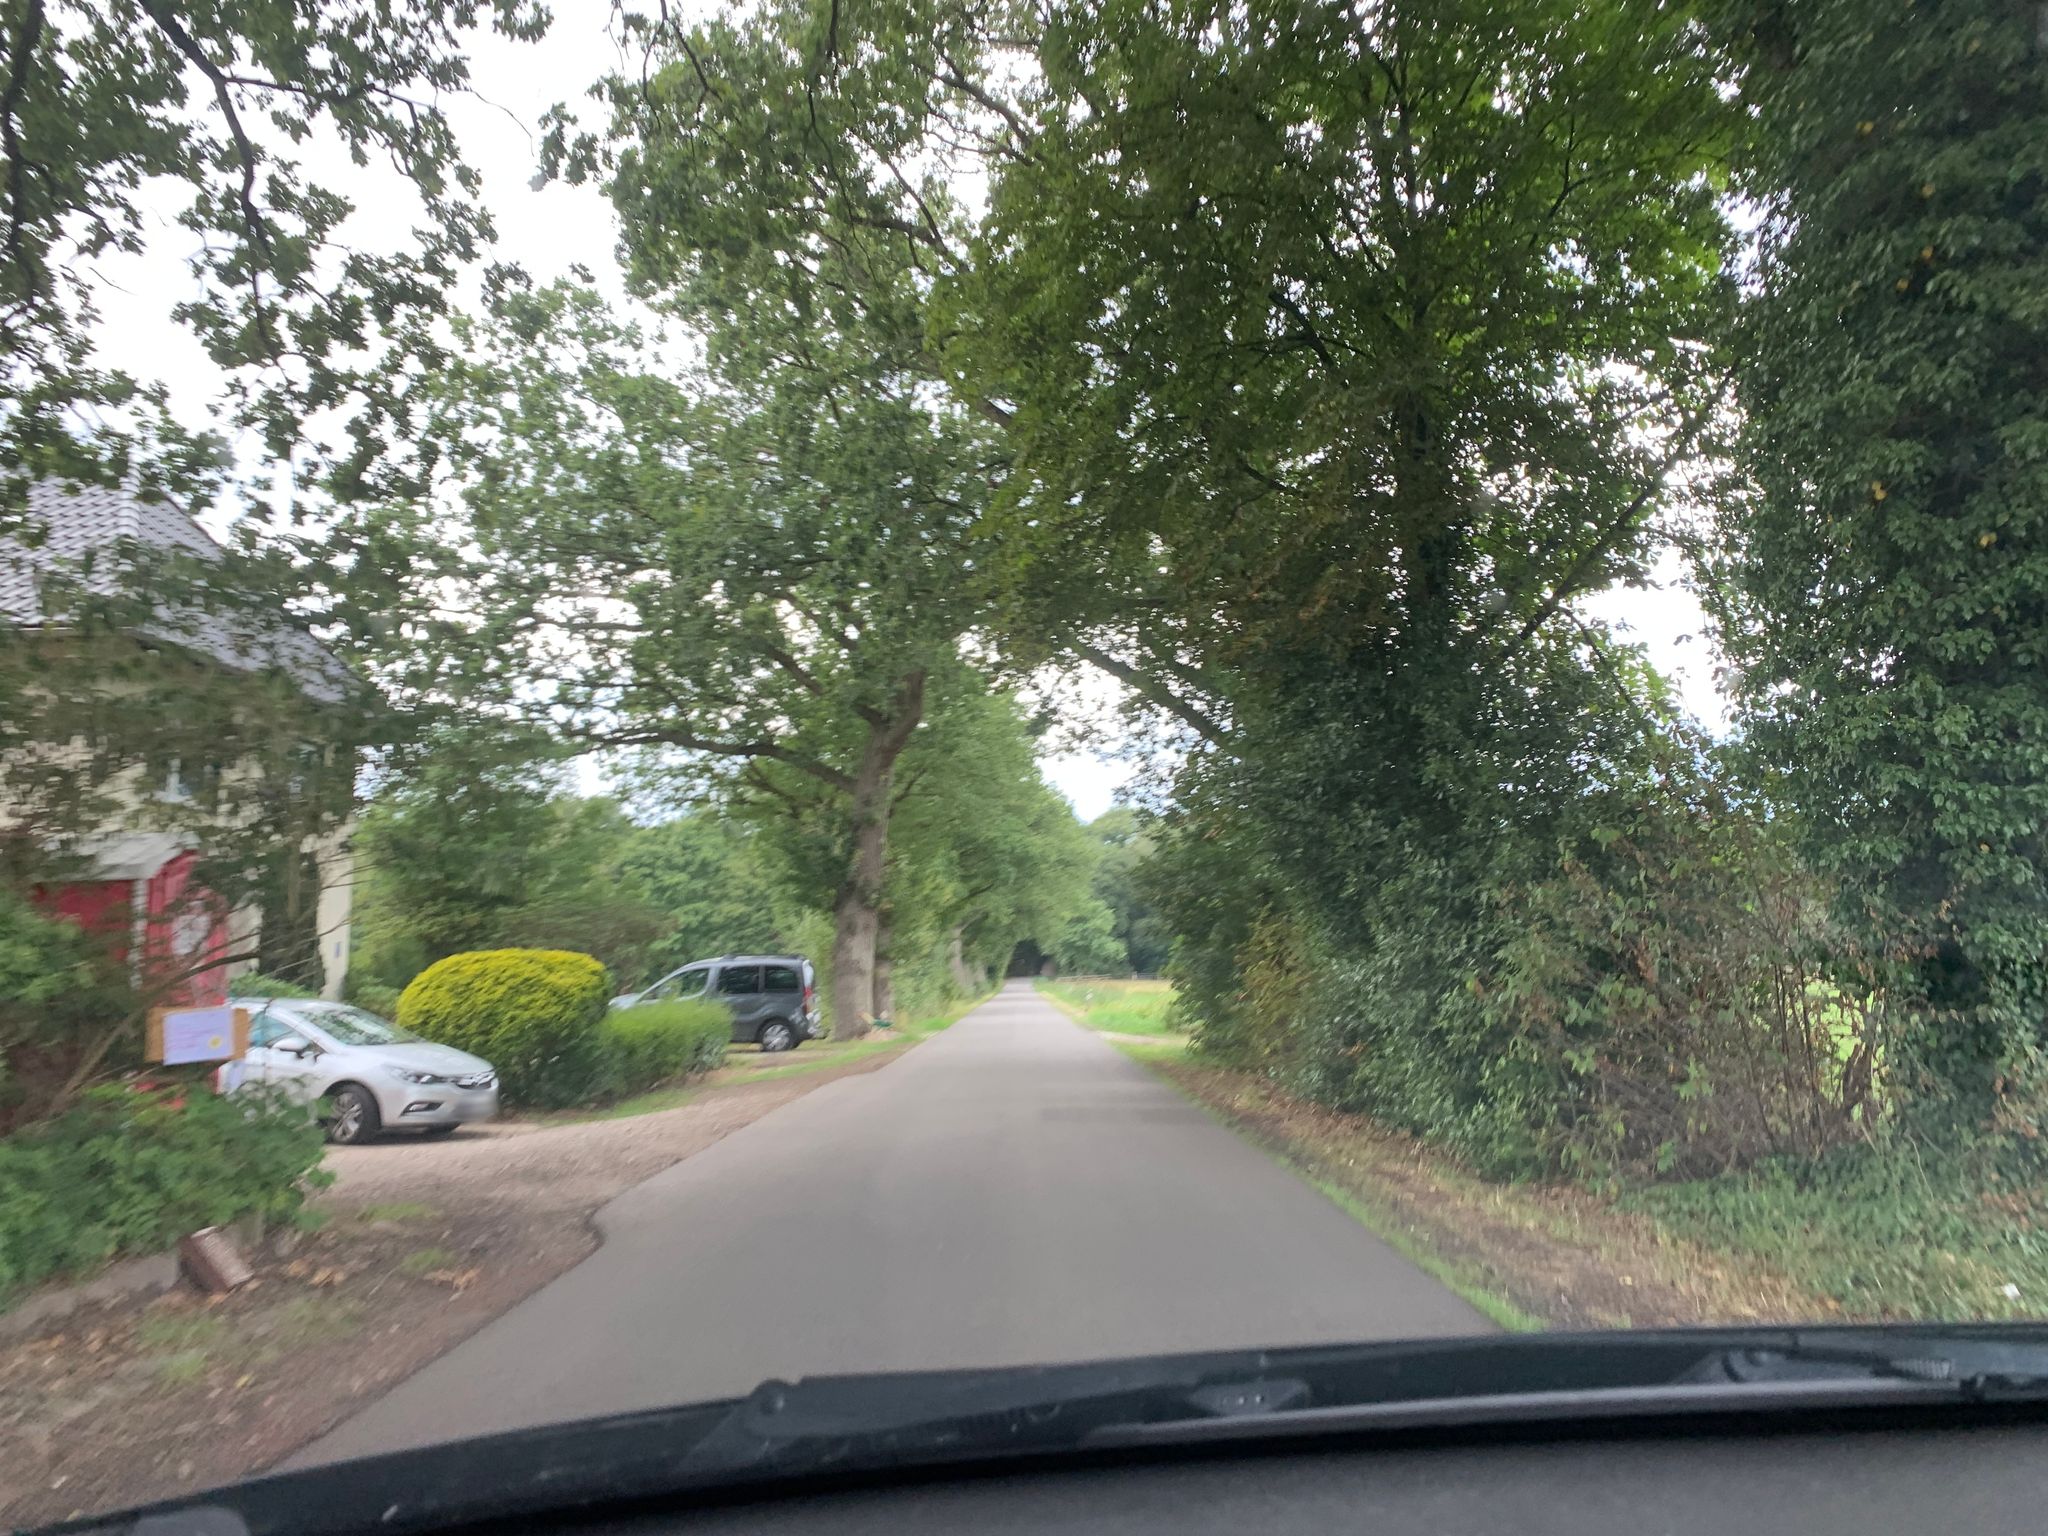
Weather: clear
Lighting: day
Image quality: slightly poor
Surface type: driving surface
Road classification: residential
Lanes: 2
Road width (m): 2.2
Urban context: low density rural
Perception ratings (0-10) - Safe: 3.97, Lively: 6.55, Beautiful: 6.59, Boring: 3.53, Depressing: 2.98, Wealthy: 3.64